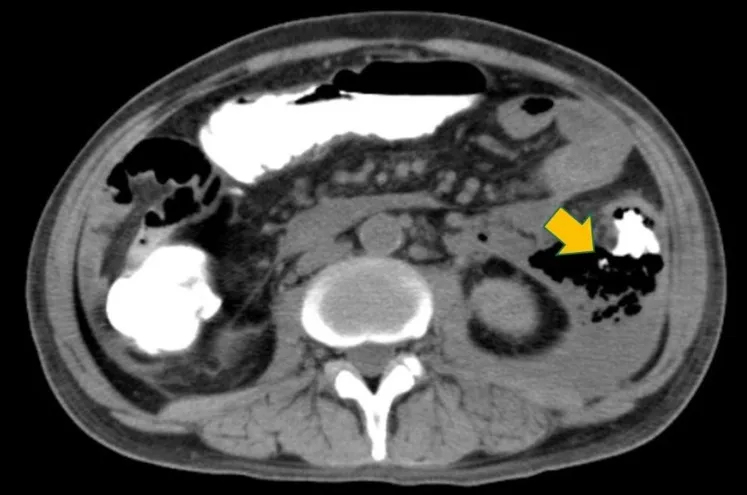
Extravasation of contrast material from the descending colon (arrow).
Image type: radiology (ct)